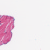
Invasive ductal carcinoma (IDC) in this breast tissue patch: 0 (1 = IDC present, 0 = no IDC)